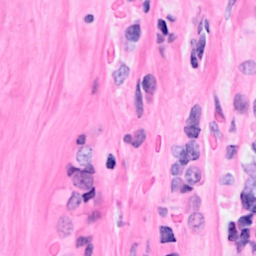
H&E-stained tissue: Breast